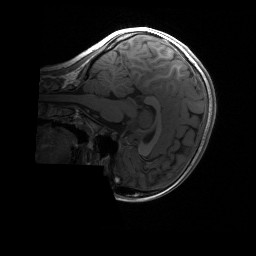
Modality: T1w
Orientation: sagittal
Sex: female
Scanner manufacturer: siemens
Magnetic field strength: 3 T
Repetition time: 1.9 s
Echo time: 0.00243 s